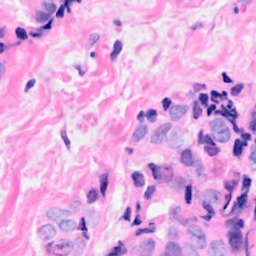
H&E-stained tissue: Breast